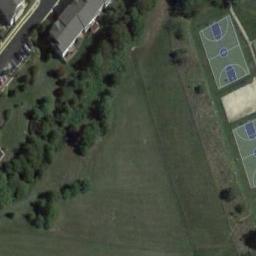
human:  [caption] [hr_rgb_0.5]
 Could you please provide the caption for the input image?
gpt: There are several basketball courts on the right, Only one of which is completely exposed .

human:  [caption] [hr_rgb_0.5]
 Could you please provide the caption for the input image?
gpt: There are two basketball courts in the middle of grass next to buildings and trees .

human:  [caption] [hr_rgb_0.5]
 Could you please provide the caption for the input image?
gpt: Away from the buildings and trees,There are some basketball courts on the lawn .

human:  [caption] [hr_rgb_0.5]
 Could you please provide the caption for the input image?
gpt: Two basketball courts on the lawn while some trees and a building beside .

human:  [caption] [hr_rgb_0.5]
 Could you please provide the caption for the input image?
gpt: There is an open space between the two basketball courts .